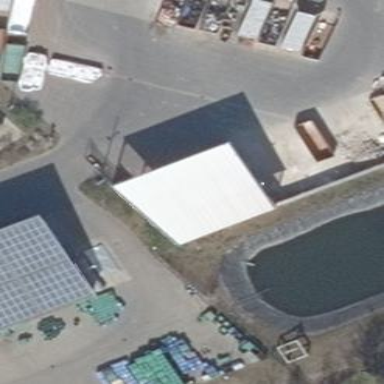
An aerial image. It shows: Commercial building with skillion roof shape.